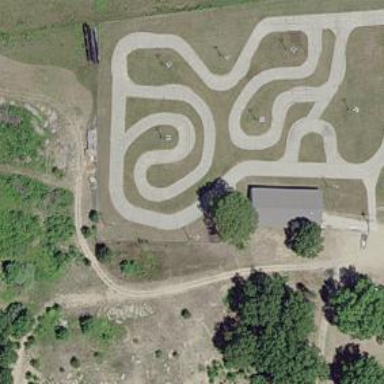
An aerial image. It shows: Raceway for motor sports.